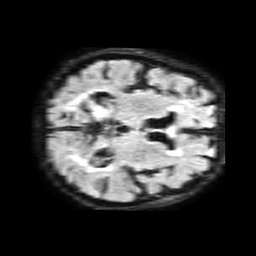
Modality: FLAIR
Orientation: axial
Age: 80
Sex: female
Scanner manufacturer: philips
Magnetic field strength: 1.5 T
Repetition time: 6 s
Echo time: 0.1017 s